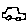
Label: car